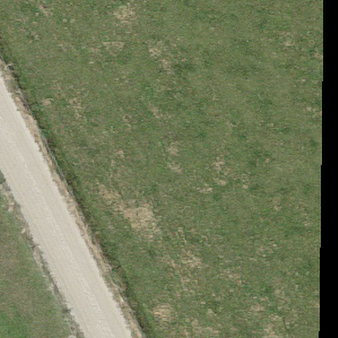
Label: other